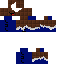
A male human skin with dark skin, wearing brown long hair dressed in a blue hoodie and blue pants, featuring a closed mouth.